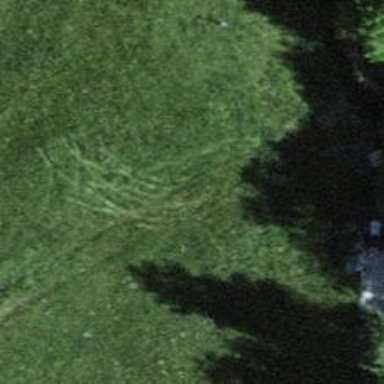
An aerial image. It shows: Grassy path.